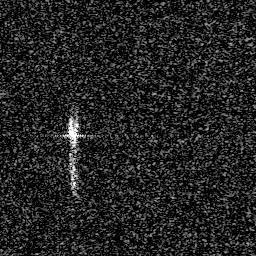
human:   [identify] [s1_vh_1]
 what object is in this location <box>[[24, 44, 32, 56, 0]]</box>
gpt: <ref>1 medium ship at the left</ref>